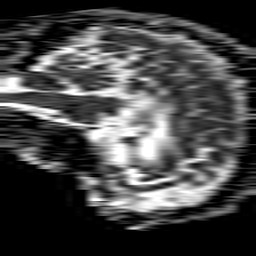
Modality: ADC
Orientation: sagittal
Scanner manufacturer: philips
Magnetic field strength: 1.5 T
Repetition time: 4.6 s
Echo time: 0.08517 s